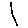
Label: line